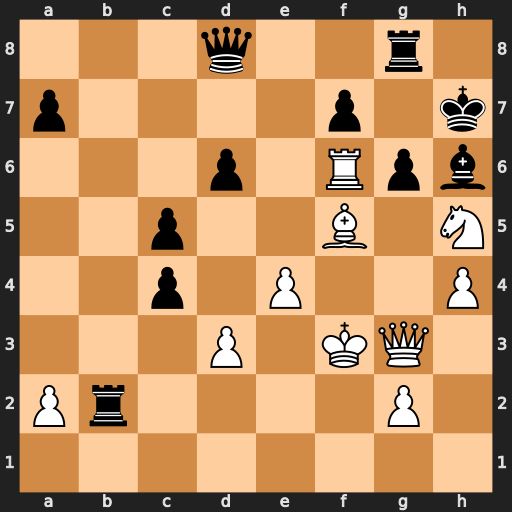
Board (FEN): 3q2r1/p4p1k/3p1Rpb/2p2B1N/2p1P2P/3P1KQ1/Pr4P1/8
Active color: w
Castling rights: -
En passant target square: -
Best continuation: Rxf7+ Kh8 Nf6 Rb7 Nxg8